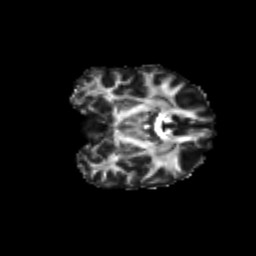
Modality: FA
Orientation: coronal
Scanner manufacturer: siemens
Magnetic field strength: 3 T
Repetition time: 9.2 s
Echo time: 0.084 s